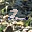
Label: 2